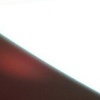
Label: sunburn